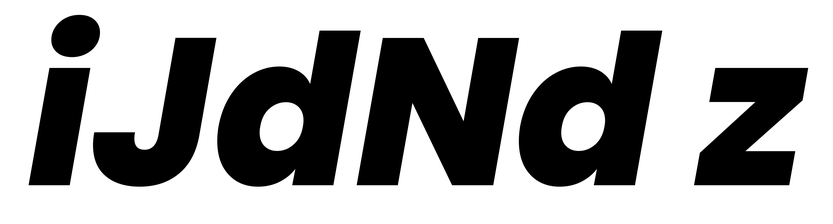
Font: Poppins-ExtraBoldItalic